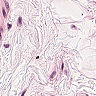
Metastatic tissue present: no